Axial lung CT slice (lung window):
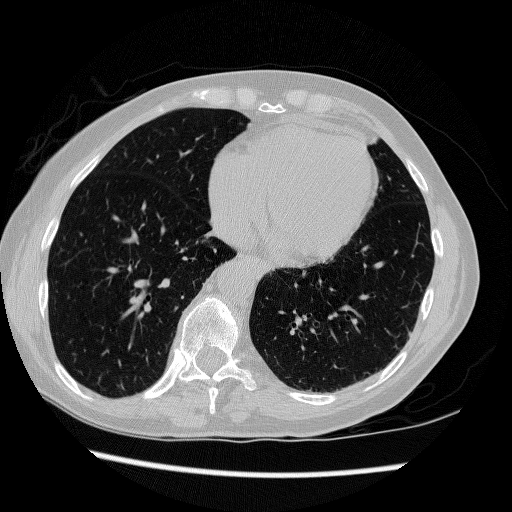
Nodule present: no